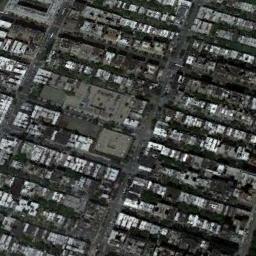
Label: commercial_area